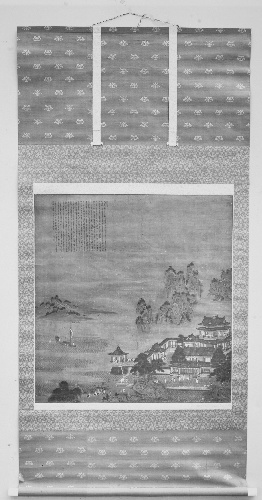
Title: 明　佚名　傳仇英　唐宫圖　軸|A Tang Palace
Artist: Qiu Ying
Artist bio: Chinese, ca. 1495–1552
Object type: Hanging scroll
Classification: Paintings
Medium: Hanging scroll; ink and color on silk
Culture: China
Period: Ming dynasty (1368–1644)
Dimensions: Image: 33 × 30 3/4 in. (83.8 × 78.1 cm)
Overall with mounting: 73 3/4 × 35 5/8 in. (187.3 × 90.5 cm)
Overall with knobs: 73 3/4 × 39 in. (187.3 × 99.1 cm)
Department: Asian Art
Credit line: Rogers Fund, 1912
Accession year: 1912
Repository: Metropolitan Museum of Art, New York, NY
Tags: Palaces